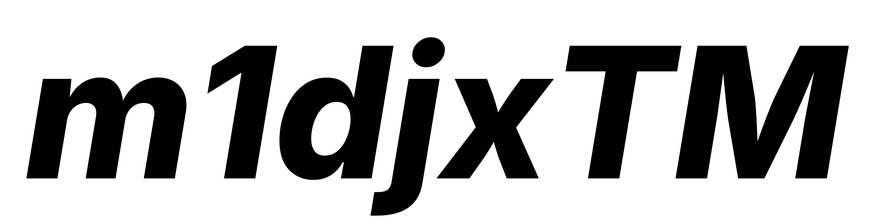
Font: Inter-Italic_ExtraBold_Italic